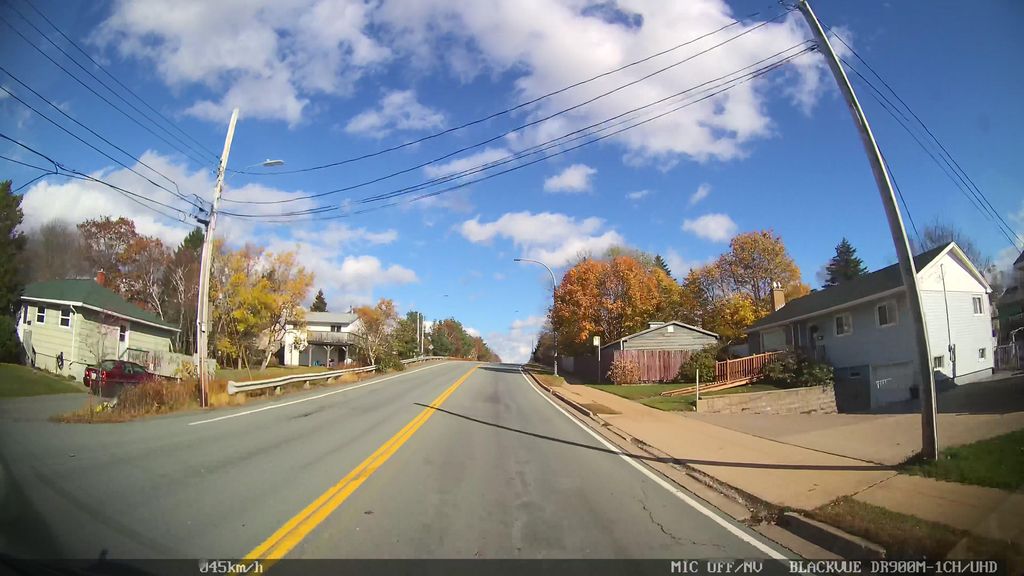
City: halifax